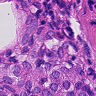
Metastatic tissue present: yes